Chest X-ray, PA view. Patient: 14 years old, sex F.
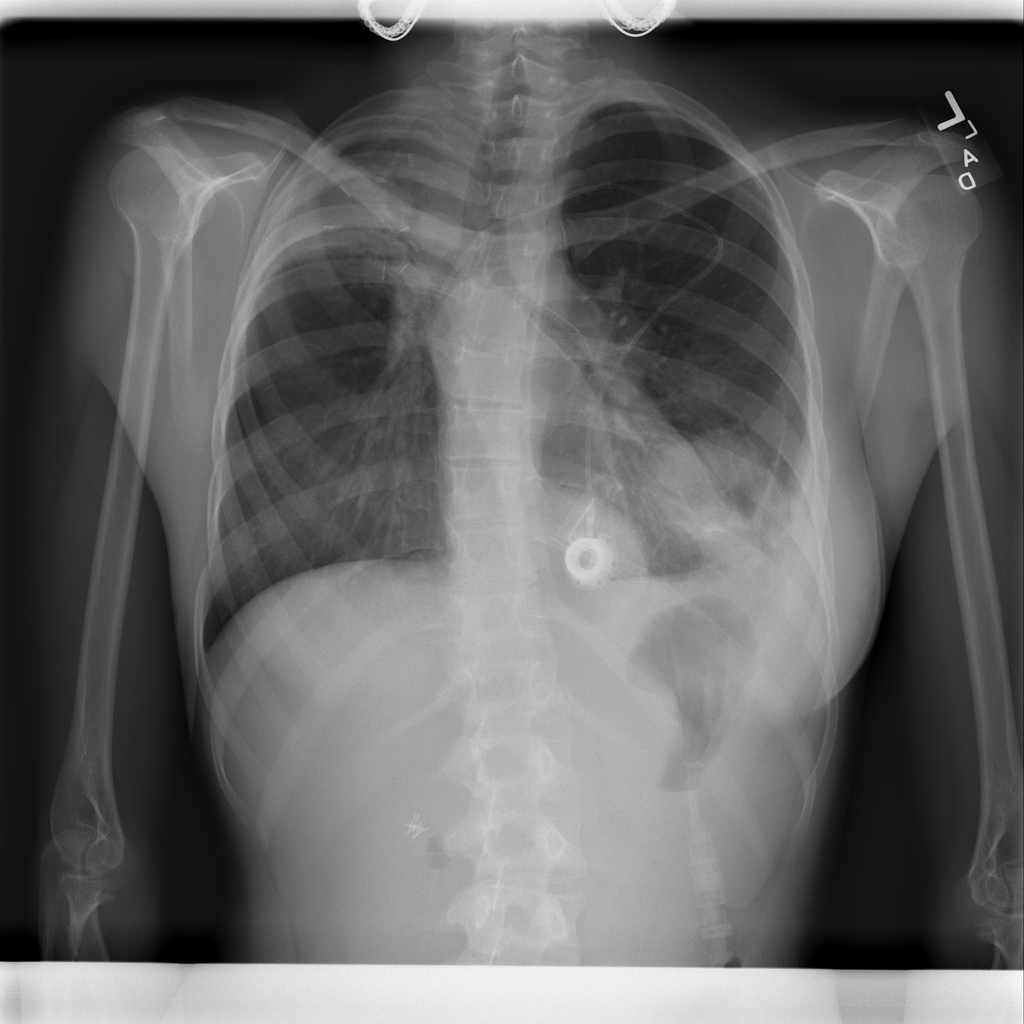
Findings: Effusion, Mass